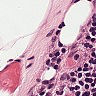
Metastatic tissue present: no